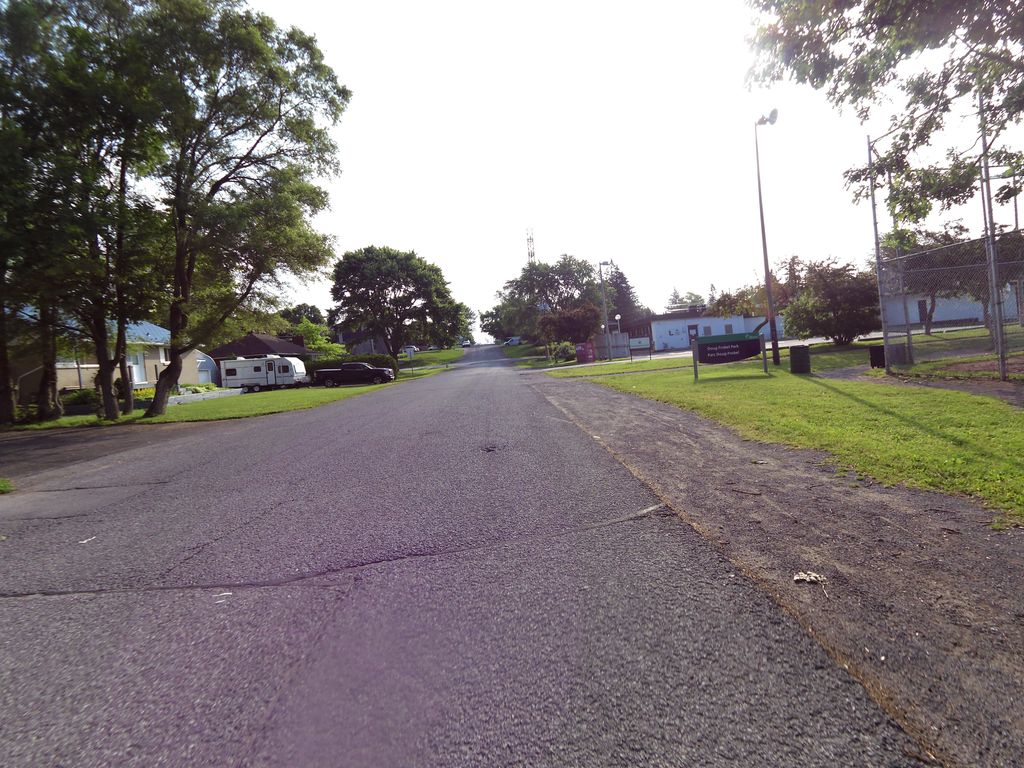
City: ottawa-gatineau